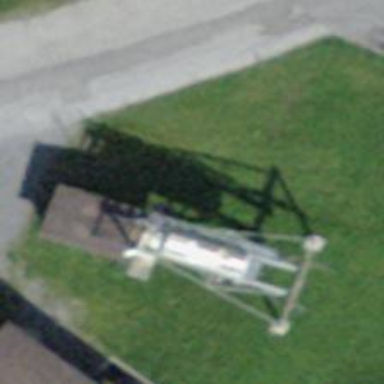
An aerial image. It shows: Pylon used for aerialway.